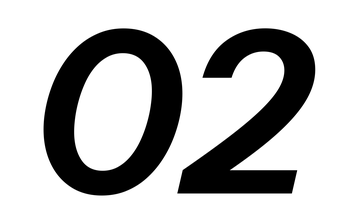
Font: InstrumentSans-Italic_SemiBold_Italic